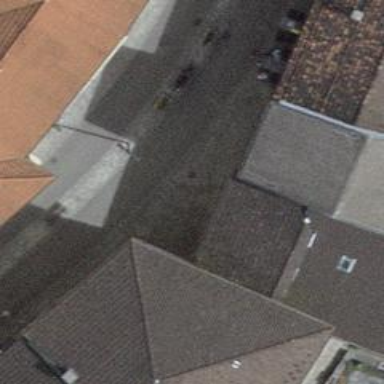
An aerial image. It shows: Asphalt road in living street.